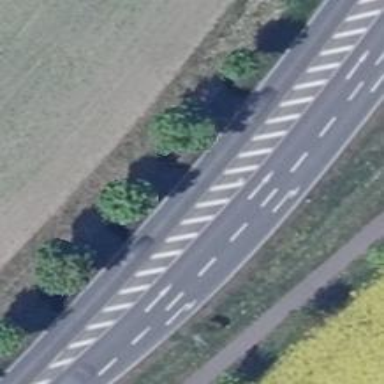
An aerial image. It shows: Secondary road with asphalt surface.